Question: What's good StackOverflow? I've been trying to figure out for the longest while now why Gmail isn't picking up on my HTML Email's Media Query. It looks good with wide screen but Gmail isn't responding to my phone's screen width, so on phone looks weird and buggy.
I've already tried looking through similar questions, and even tried re-writing my CSS to the point to where I re-wrote my CSS several times to see if the media query would pick up even the smallest of change.
'''
<head>
<meta charset="utf-8" />
<meta http-equiv="X-UA-Compatible" content="IE=edge" />
<meta name="viewport" content="width=device-width ,initial-scale=1" />
<style type="text/css">
@import url('https://fonts.googleapis.com/css?family=Libre+Baskerville');
body {
margin: 0;
padding: 15px;
}
.center {
text-align: center;
margin: 0 auto;
}
.wrapper {
width: 100%;
table-layout: fixed;
}
.inner-wrapper {
width: 100%;
max-width: 670px;
background: #554348;
margin: 0 auto;
}
table {
border-spacing: 0;
font-family: sans-serif;
color: #727f80;
}
.header-table {
text-align: center;
padding: 10px 0px 0 0;
}
.header-table .header {
width: 100%;
max-width: 610px;
display: inline-block;
background: #fff;
border-top: 2px solid #E5C2C0;
border-radius: 6px 6px 0 0;
padding-bottom: 24px;
}
.header-table img {
width: 75px;
float: left;
border: 2px solid #E5C2C0;
border-radius: 6px 0 0 0;
border-top: none;
}
.slogan {
color: #000;
font-size: 12px;
margin-top: 124px;
color: #7FC29B;
}
.slogan-hr {
width: 25vh;
}
.outer-table {
width: 100%;
max-width: 670px;
margin: 0 auto;
}
.outer-table img {
width: 100%;
max-width: 670px;
height: auto;
}
td {
padding: 0;
}
p {
margin: 0;
}
a {
color: #f1f1f1;
text-decoration: none;
}
.main-table {
width: 100%;
max-width: 610px;
margin: 0 auto;
border-radius: 6px;
margin-top: 25px;
margin-bottom: 25px;
background: #fff;
}
.three-column {
width: 100%;
}
.three-column img {
width: 120px;
}
.section {
/* Change display to inline-block on mobile */
width: 100%;
display: inline-flex;
margin-top: 15px;
margin-left: 30px;
}
.section .pic-container {
display: inline-block;
}
.section .desc-container {
margin: auto;
}
.desc-container td {
padding-bottom: 25px;
}
.desc-container .content {
margin-top: 32px;
}
.desc-table p {
margin-top: 5px;
margin-bottom: 10px;
}
.desc-table .h3 {
font-weight: bold;
text-transform: uppercase;
color: #424B54;
}
.desc-table .price {
font-size: 20px;
font-family: 'Libre Baskerville', serif;
color: #7FC29B;
}
.button-container {
margin-right: 90px;
margin-top: 65px;
height: 35px;
}
.btn-holder {
font-size: 25px;
padding: 9px;
border-radius: 25px;
color: #fff;
background: #4C4B63;
text-decoration: none;
}
.outer-table-2 {
width: 100%;
max-width: 670px !important;
background: #fff;
border-top: 3px solid #D4F5F5;
border-bottom: 3px solid #D4F5F5;
}
.call-to-action {
width: 100%;
max-width: 670px;
text-align: center;
}
.cta-text {
font-size: 24px;
margin-top: 30px;
margin-bottom: 30px;
color: #4C4B63;
}
.cta-button {
margin-top: 30px;
margin-bottom: 30px;
}
.outer-table-3 {
margin-top: 30px;
width: 100%;
max-width: 670px;
background: #4C4B63;
border-top: 2px solid #7FC29B;
border-radius: 6px 6px 0 0;
}
.footer-table {
width: 100%;
margin-top: 32px;
}
.footer-header-table {
width: 100%;
}
.footer-header {
color: #fff;
text-align: center;
}
.footer-header .heart {
color: red;
}
.footer-logo-table {
float: left;
}
.footer-logo {
width: 67px;
}
.footer-social-table {
width: 100%;
text-align: center;
}
.social-list {
display: inline-flex;
list-style: none;
}
.social-list li {
margin-left: 10px;
margin-right: 10px;
}
.social-list img {
width: 55px;
}
.footer-text-table {
float: right;
text-align: right;
margin-top: 25px;
}
.footer {
font-size: 12px;
color: #fff;
}
.footer a {
text-transform: uppercase;
color: red;
}
@media only screen and (max-width:360px) {
.cta-button .btn-holder {
font-size: 18px !important;
}
.footer-social-table {
width: 100%;
}
.social-list img {
width: 50px;
}
}
@media only screen and (max-width:768px) {
.wrapper {
overflow: hidden;
}
.section {
display: inline-block;
margin: 0;
margin-top: 15px;
text-align: center;
}
.pic .content {
width: 100%;
}
.section .home {
width: 65%;
}
.desc-container {
width: 100%;
}
.desc-table {
margin: 0 auto;
}
.desc-table .h3 {
font-size: 20px;
}
.desc-table .price {
font-size: 24px;
}
.size {
font-size: 20px;
}
.section .button-container {
margin-top: 25px;
margin-bottom: 25px;
width: 100%;
}
.button-container .button-table {
margin: 0 auto;
padding-bottom: 25px;
}
.outer-table-2 {
width: 100%;
}
.cta-button .btn-holder {
font-size: 23px;
}
.outer-table-3 {
width: 100%;
}
.footer-social-table {
width: 100%;
}
.social-list {
padding: 0;
}
}
</style>
</head>
'''
I figured it was because it was because the @media screen and it had to be either "@media only screen" or "@media (){..." but none of those did anything.
What I expected (running on web browser) vs what actually happens (gmail app)

Here's a link to the whole code:
<URL>
Even if you can't help, thank you for reading.
Thanks to Digital_Frankenstein, I was able to fix the problem. What I should've done was add some '!important' tags on my CSS, and specifically on the media queries. For future HTML Email Devs, don't forget this. Because this is really important.
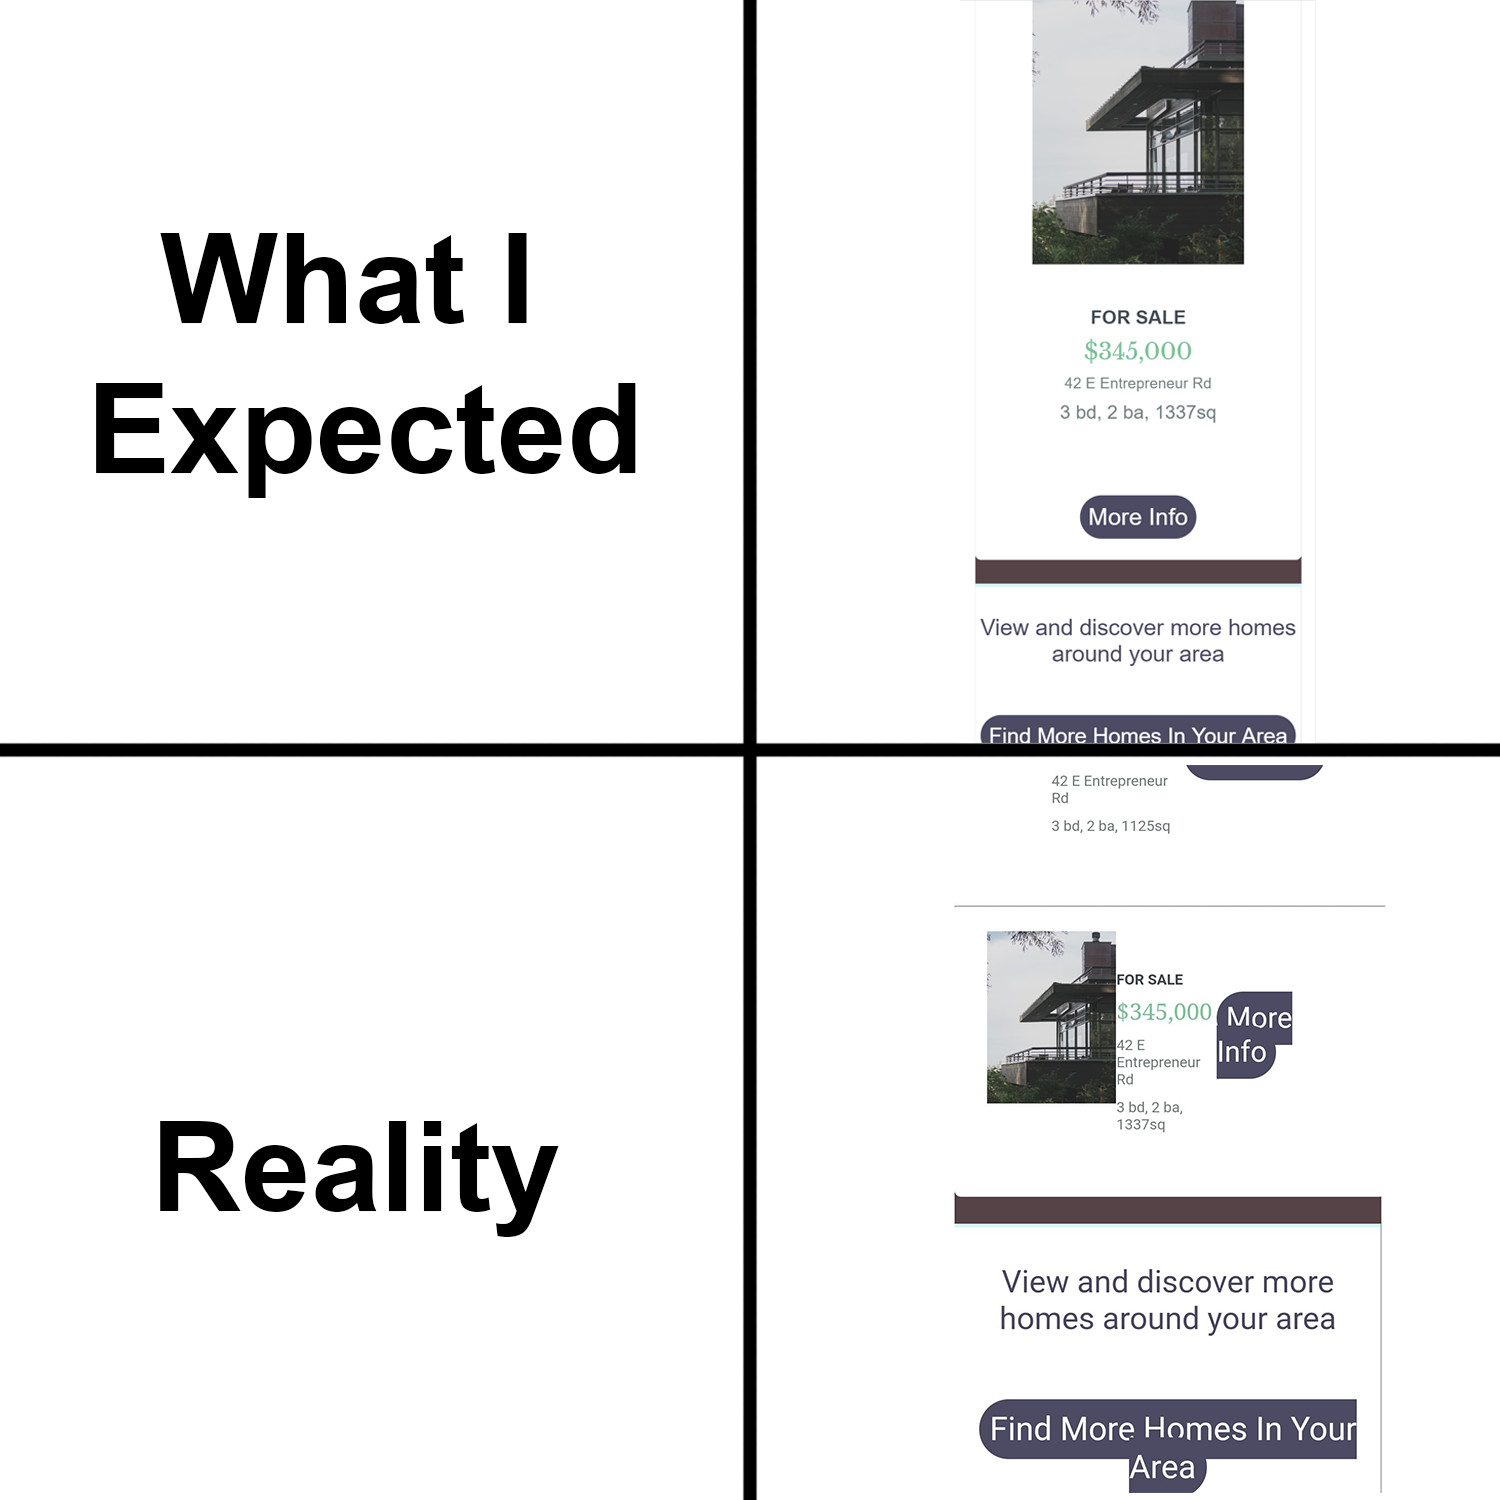
Answer: took me a while to debug this, taking section by section out.
I hate default styles in the head. Makes it so much harder to debug, but each to their own and I know a lot of people are shifting to that method because of the Gmail update.
To resolve your issues in Gmail:
1. You need to add !important to all media query CSS, to override default styling.
2. Your slogan-hr was pushing everything out because of it's vh base width. In your media query I added an override of width:90%!important;.
3. You need to reduce the font size of your last button. It's blowing out at 23px in Gmail. I would suggest 20px maybe?
4. Your footer doesn't look too great. Best if you fiddle with that further, as both items sitting right up against the edges doesn't look great.
Finally, I would suggest avoiding this technique if you aren't completely confident with it.
I personally don't see the worth in it, since Gmail started rendering responsive code, but I know some devs use it for the outlier mobile email clients and that makes sense.
But I stick with old school tables since it just works and my clients will be managing the templates.
If I were always available to update and manage the templates I build, then it makes sense.
Just some food for thought. Hope this resolves your issues :)